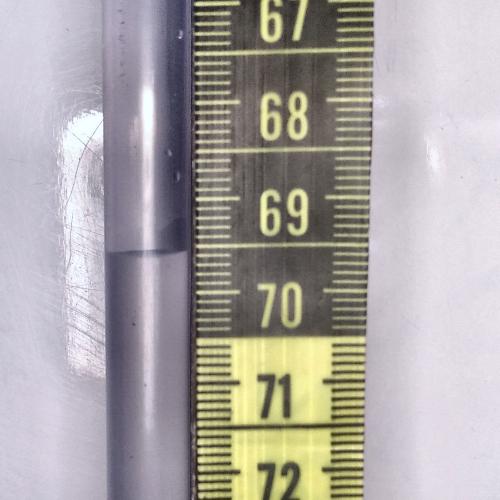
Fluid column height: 69.6 cm